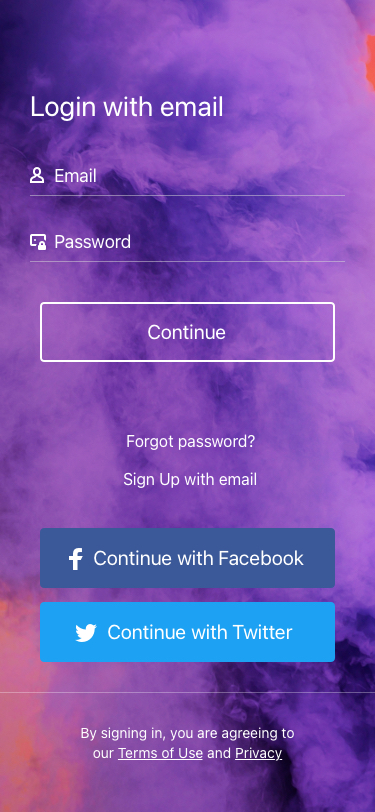
Text in this UI design:
By signing in, you are agreeing to our Terms of Use and Privacy Policy.
Continue with Facebook
Continue with Twitter
Forgot password?
Sign Up with email
Continue
Password
Email
Login with email